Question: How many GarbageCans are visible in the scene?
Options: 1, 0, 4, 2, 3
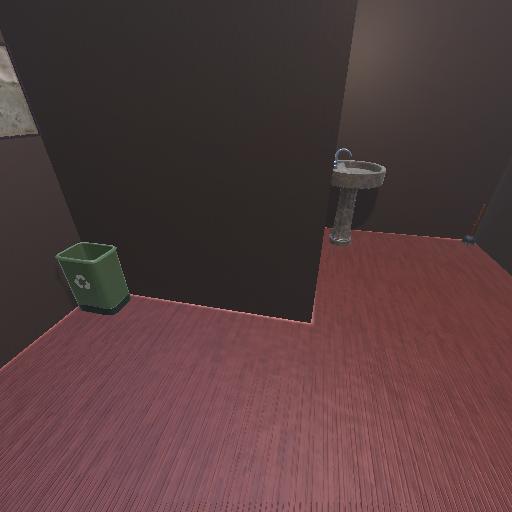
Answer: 1